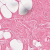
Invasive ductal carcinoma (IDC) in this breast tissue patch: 0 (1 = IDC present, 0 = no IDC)